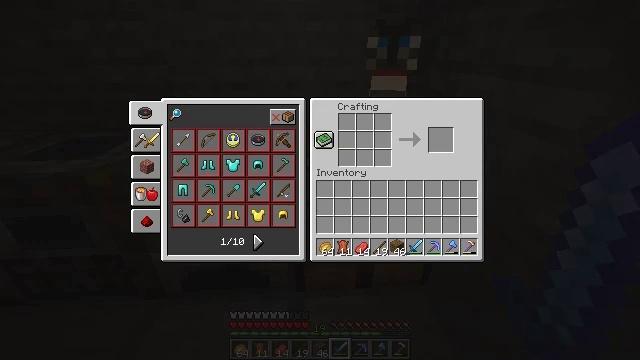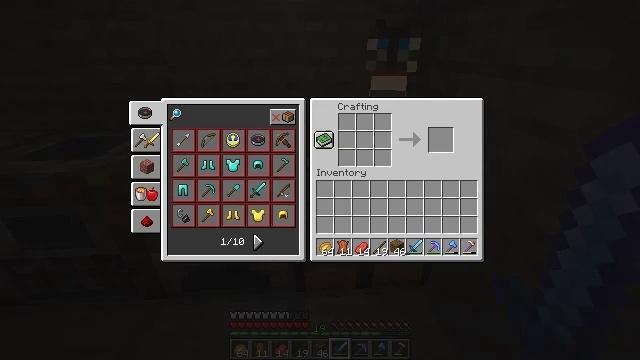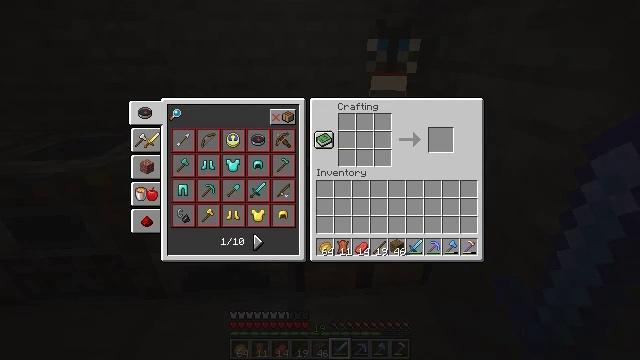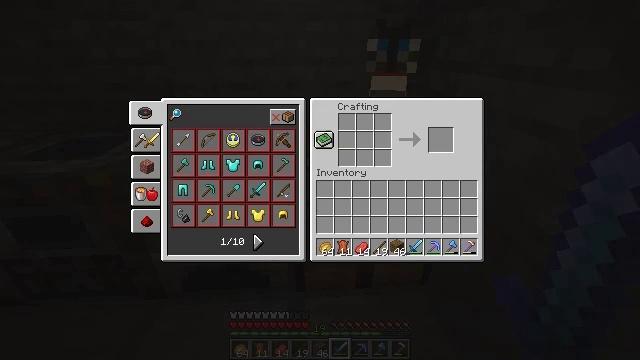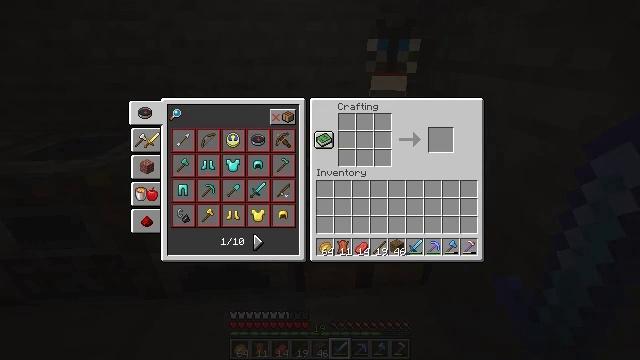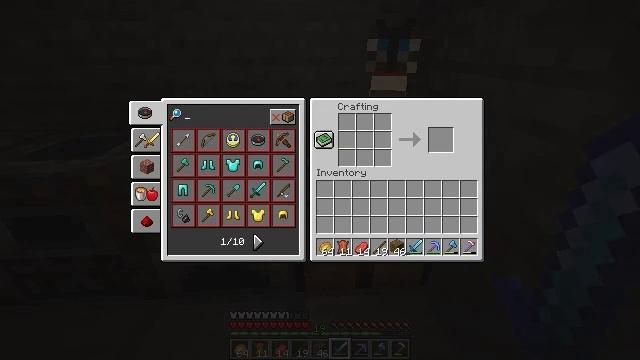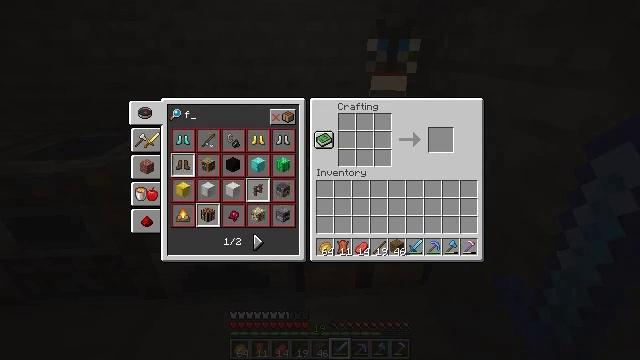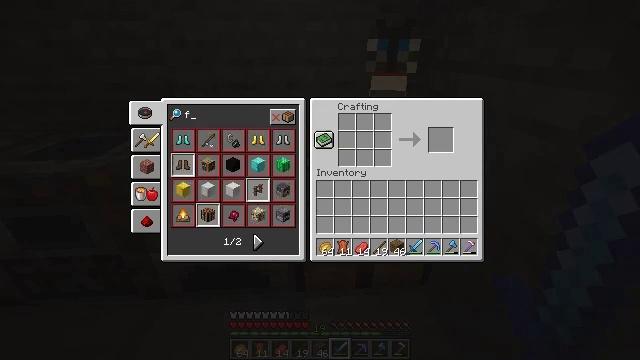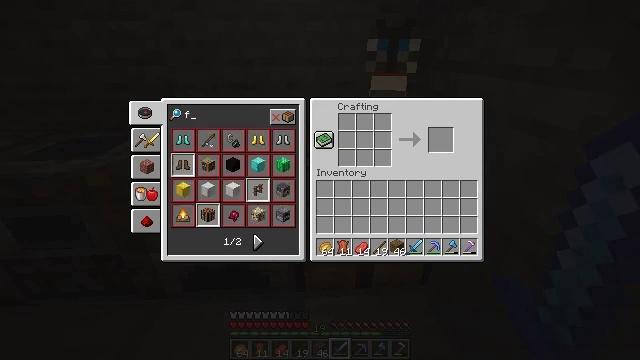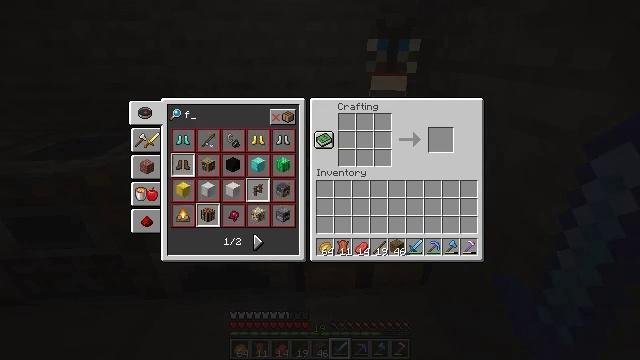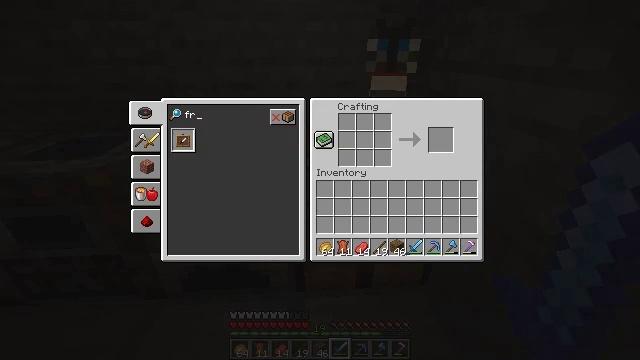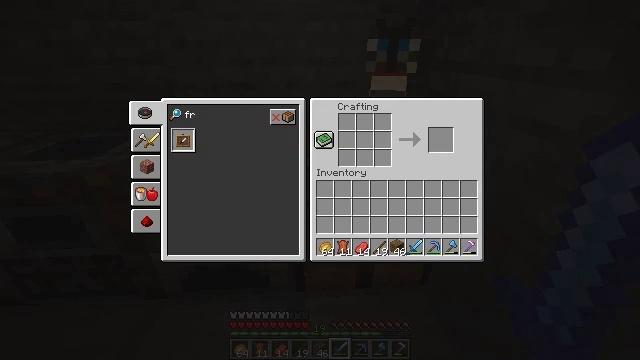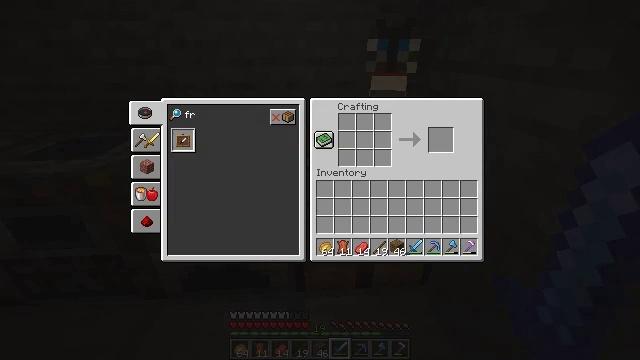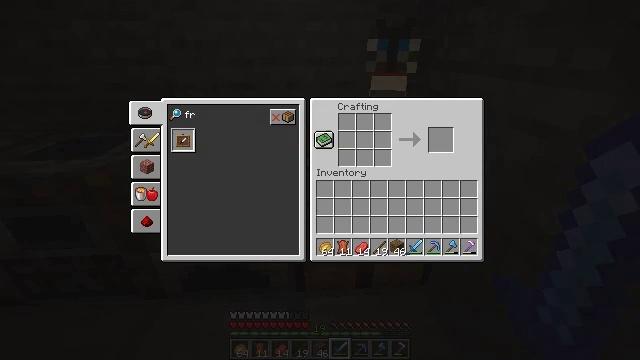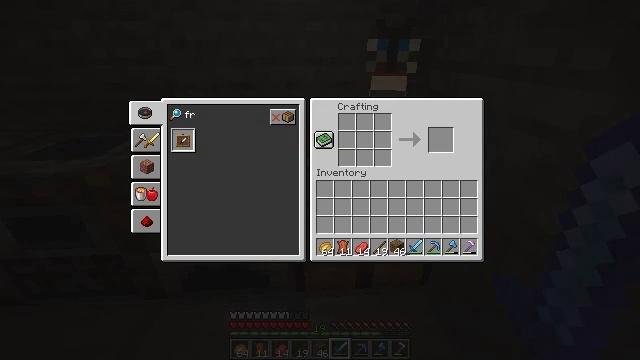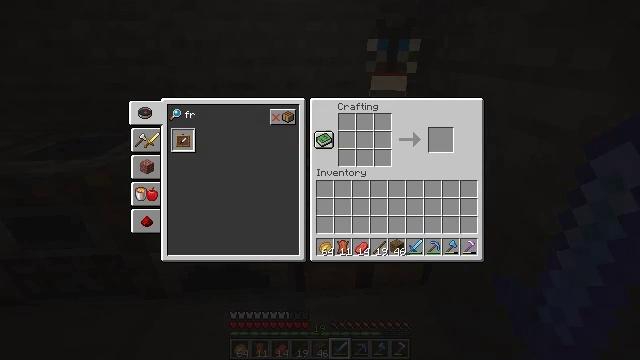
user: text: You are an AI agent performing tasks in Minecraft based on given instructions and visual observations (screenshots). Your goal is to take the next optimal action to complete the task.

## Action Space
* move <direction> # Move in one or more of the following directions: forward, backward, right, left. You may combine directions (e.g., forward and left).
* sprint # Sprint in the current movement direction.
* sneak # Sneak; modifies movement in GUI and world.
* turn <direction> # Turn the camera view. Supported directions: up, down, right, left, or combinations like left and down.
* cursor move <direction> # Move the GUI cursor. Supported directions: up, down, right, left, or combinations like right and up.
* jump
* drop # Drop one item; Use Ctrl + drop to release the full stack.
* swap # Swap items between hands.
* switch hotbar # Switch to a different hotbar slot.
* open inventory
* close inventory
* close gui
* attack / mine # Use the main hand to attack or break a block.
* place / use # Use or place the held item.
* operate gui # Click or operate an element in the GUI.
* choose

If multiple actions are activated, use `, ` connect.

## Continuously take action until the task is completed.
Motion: motion action
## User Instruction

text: Use materials in the crafting table to make an item frame.
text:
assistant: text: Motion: no_op
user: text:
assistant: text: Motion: no_op
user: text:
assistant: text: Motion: no_op
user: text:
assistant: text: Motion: no_op
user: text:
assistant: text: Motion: no_op
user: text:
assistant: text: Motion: no_op
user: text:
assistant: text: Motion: no_op
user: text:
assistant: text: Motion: no_op
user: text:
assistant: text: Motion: no_op
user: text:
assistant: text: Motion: no_op
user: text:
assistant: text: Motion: no_op
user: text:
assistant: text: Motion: no_op
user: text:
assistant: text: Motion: no_op
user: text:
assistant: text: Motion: no_op
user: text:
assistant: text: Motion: no_op
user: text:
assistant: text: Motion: no_op
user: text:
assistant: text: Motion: no_op
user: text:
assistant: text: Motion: no_op
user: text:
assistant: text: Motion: no_op
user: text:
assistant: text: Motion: turn down
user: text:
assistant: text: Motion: no_op
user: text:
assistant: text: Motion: no_op
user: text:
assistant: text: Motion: no_op
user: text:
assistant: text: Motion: no_op
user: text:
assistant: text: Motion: attack / mine
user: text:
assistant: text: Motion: attack / mine
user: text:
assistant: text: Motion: attack / mine
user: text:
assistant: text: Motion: no_op
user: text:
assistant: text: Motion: no_op
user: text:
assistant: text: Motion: no_op